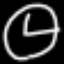
Label: clock